Interaction volume radius: 5 \u00c5
Interaction volume height: 10 \u00c5
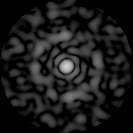
Disorder parameter: 0.7719